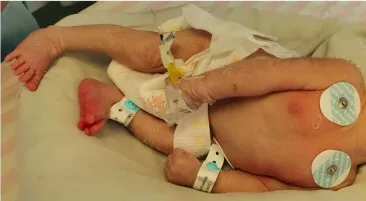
(A) The infant presents with convulsions and corneal regurgitation.
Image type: medical_photograph (skin_photograph)